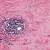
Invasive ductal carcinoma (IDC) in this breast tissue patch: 0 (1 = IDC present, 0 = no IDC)